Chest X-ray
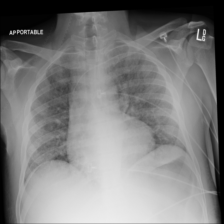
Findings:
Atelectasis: negative
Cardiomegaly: negative
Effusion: negative
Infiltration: negative
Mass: negative
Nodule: negative
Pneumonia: negative
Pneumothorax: negative
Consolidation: negative
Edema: positive
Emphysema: negative
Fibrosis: negative
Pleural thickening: negative
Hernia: negative